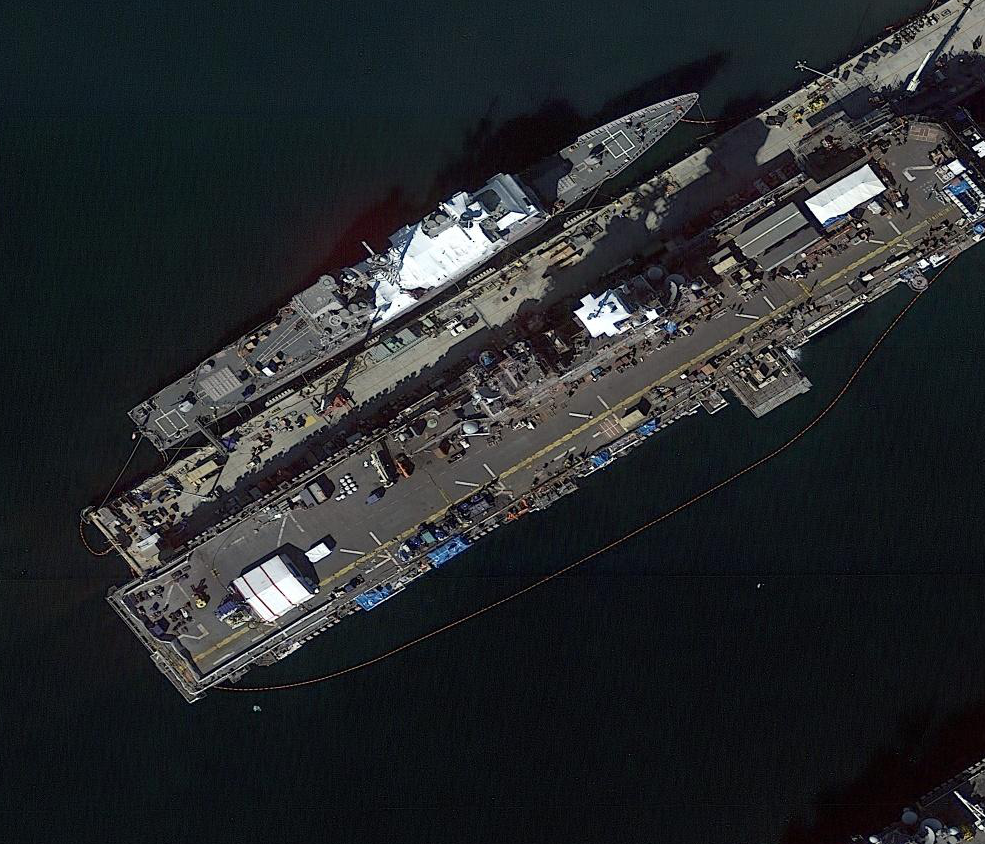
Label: Wasp-class_assault_ship